Interaction volume radius: 5 \u00c5
Interaction volume height: 10 \u00c5
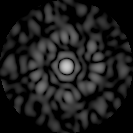
Disorder parameter: 0.8347